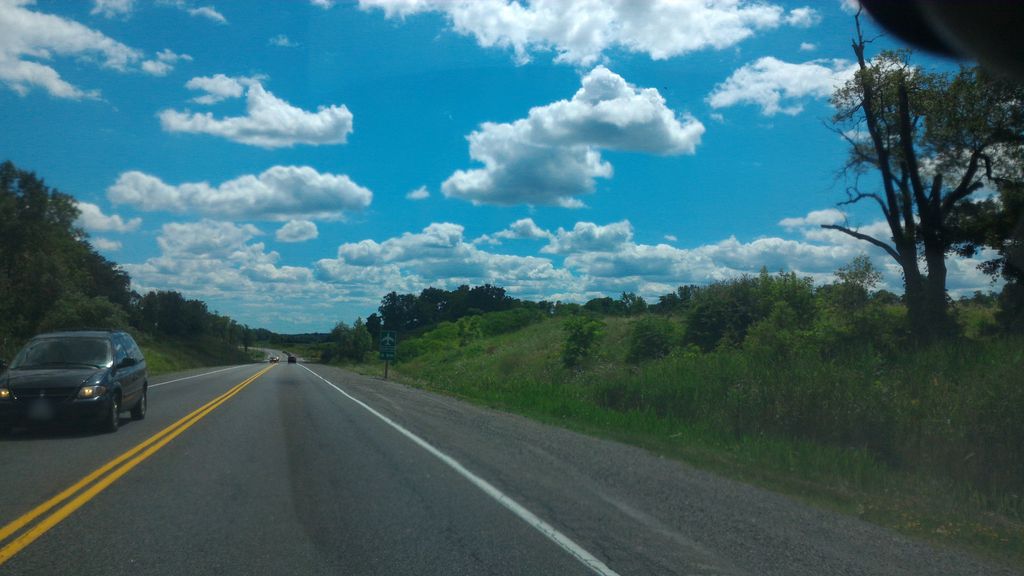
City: hamilton